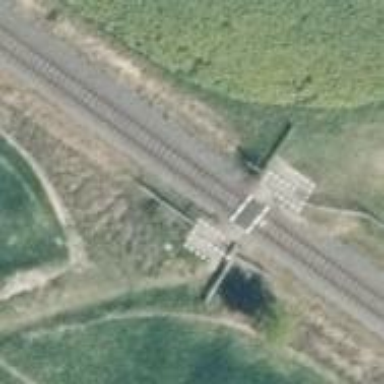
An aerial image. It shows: Uncontrolled railway crossing with chicane.